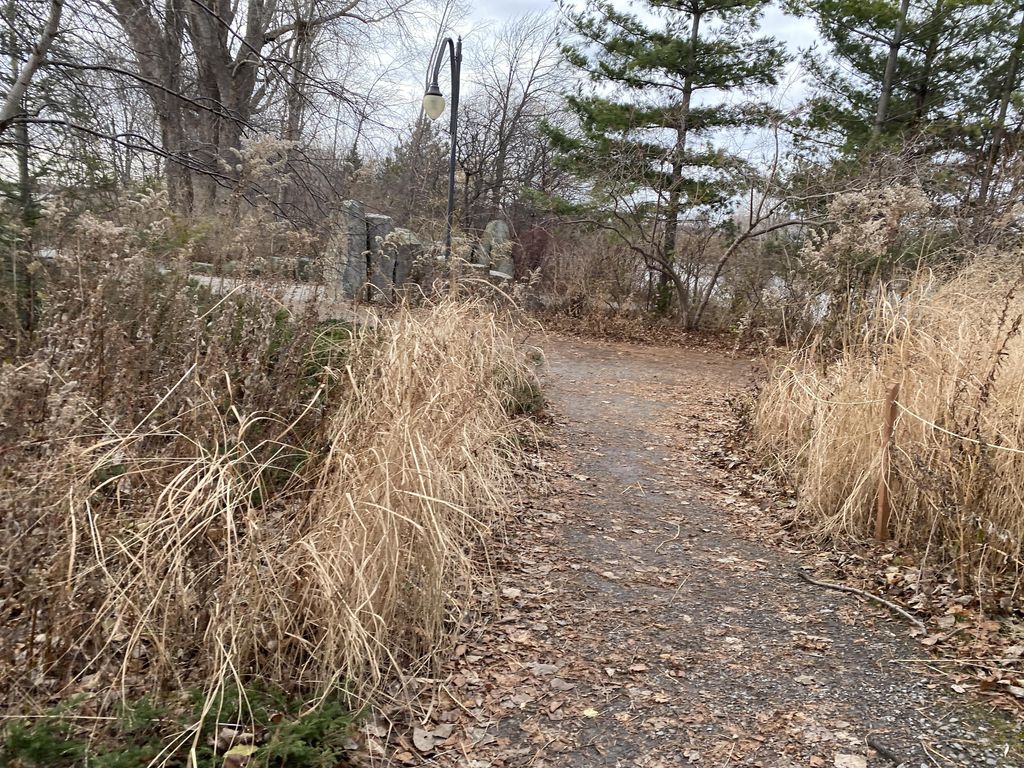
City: montreal